Field crop: tomato
Growth stage: 1
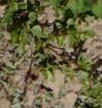
Species: portulaca